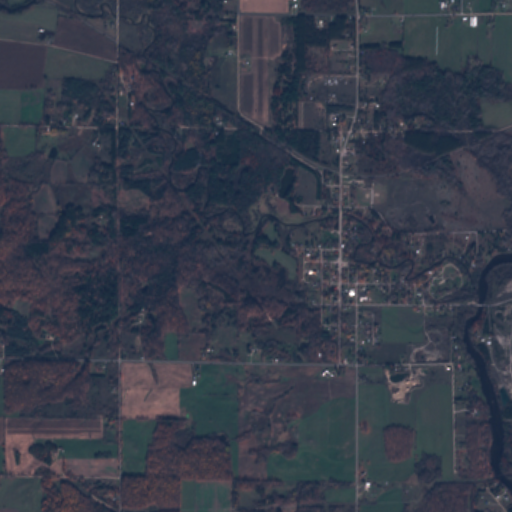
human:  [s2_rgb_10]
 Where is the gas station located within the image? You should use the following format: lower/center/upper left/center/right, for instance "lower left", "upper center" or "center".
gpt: The gas station is located in the upper right of the image.
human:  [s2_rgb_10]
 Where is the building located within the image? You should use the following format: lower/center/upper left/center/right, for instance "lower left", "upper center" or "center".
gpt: The building is located in the upper right of the image.
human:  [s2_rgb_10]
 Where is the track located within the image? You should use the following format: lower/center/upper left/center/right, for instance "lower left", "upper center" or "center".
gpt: There is no track in the image.